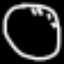
Label: clock